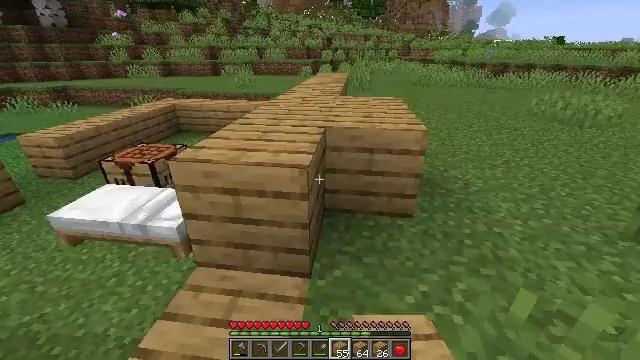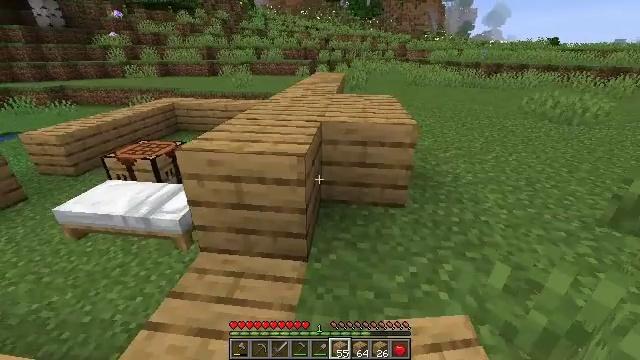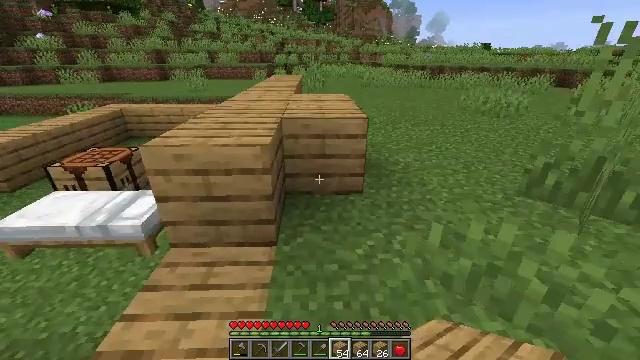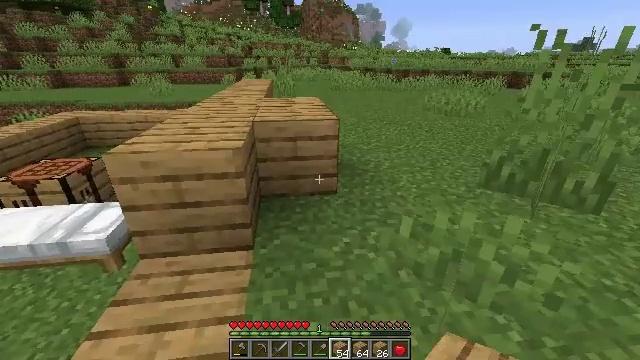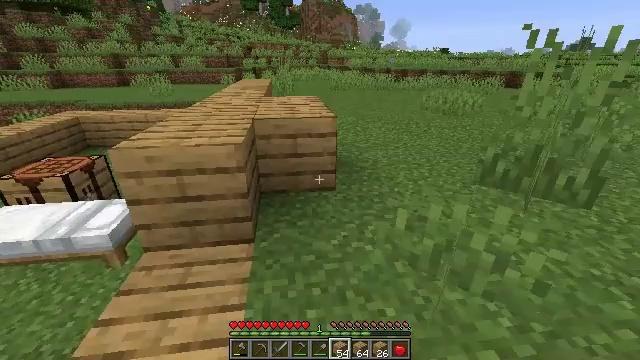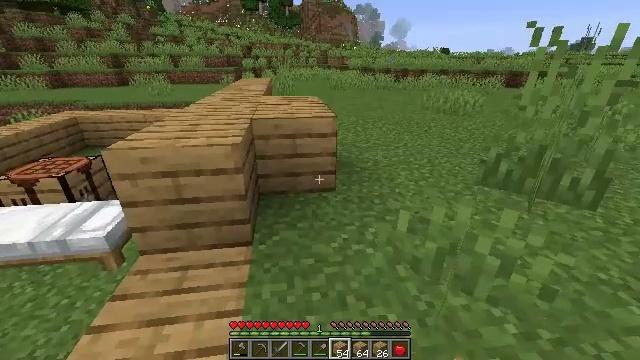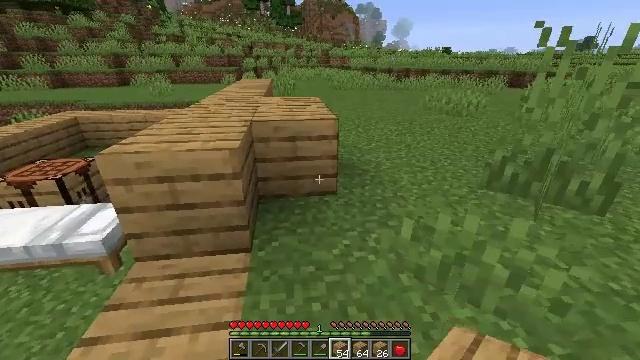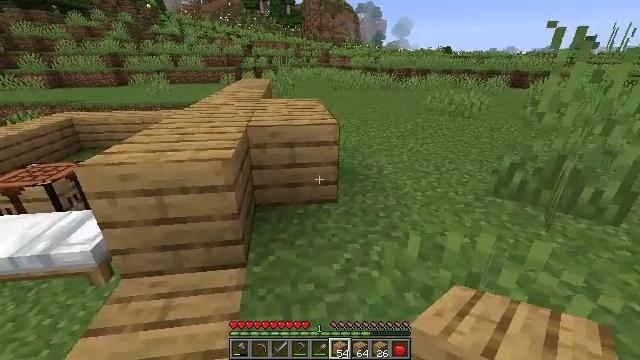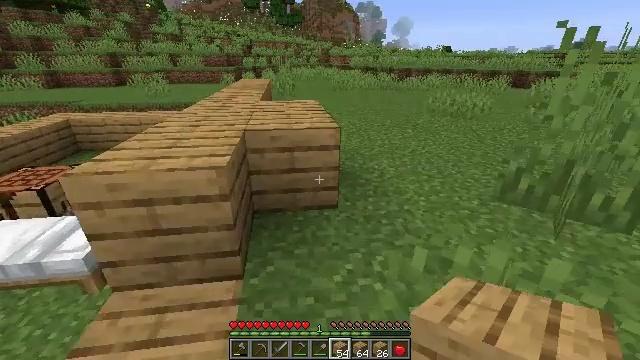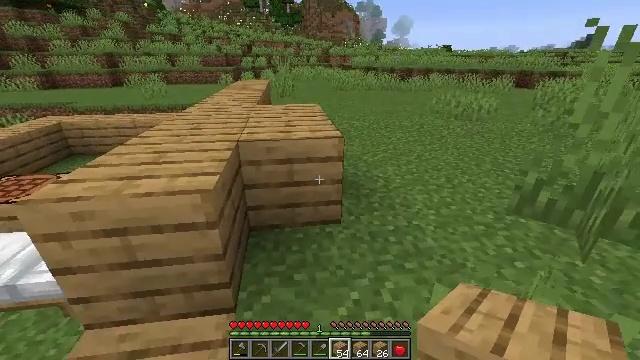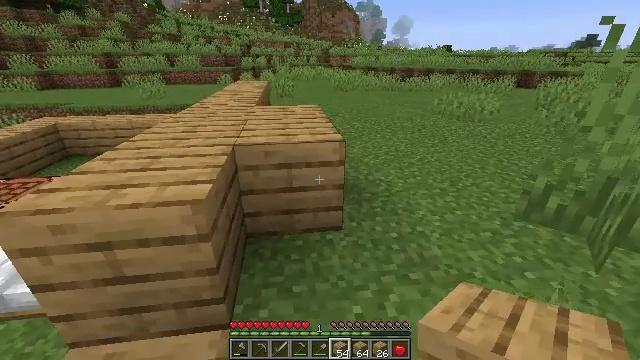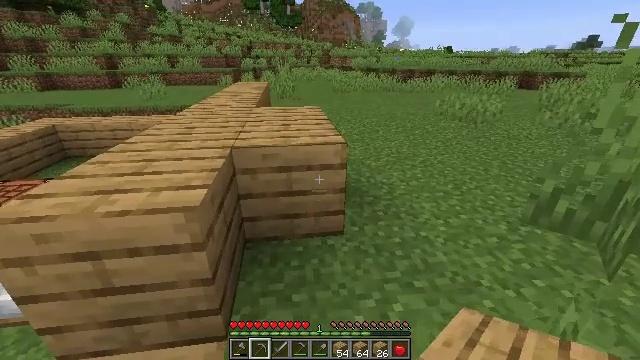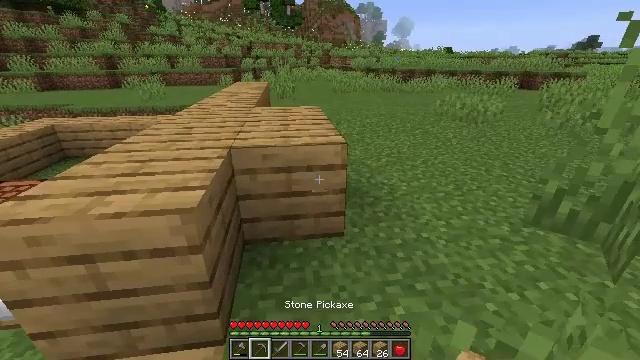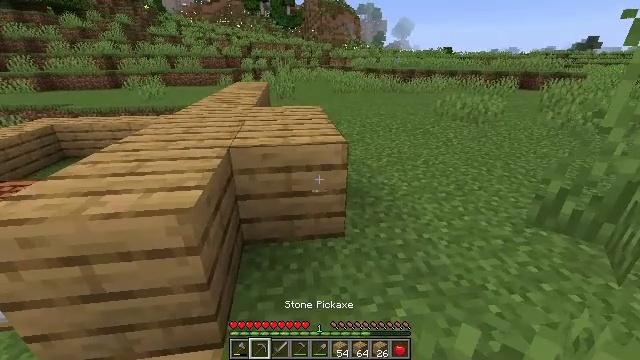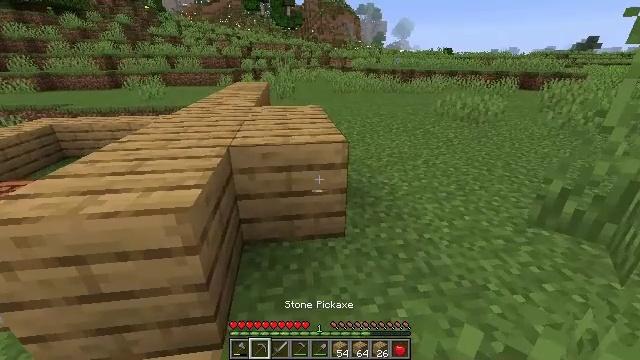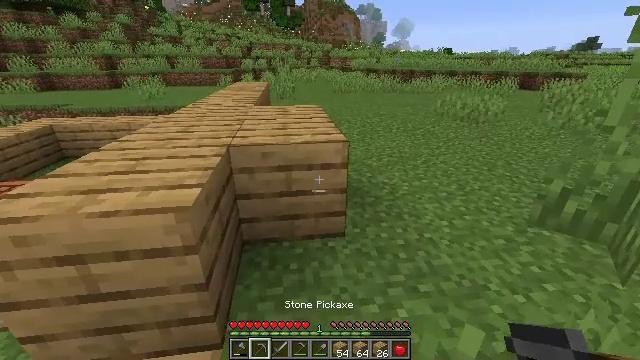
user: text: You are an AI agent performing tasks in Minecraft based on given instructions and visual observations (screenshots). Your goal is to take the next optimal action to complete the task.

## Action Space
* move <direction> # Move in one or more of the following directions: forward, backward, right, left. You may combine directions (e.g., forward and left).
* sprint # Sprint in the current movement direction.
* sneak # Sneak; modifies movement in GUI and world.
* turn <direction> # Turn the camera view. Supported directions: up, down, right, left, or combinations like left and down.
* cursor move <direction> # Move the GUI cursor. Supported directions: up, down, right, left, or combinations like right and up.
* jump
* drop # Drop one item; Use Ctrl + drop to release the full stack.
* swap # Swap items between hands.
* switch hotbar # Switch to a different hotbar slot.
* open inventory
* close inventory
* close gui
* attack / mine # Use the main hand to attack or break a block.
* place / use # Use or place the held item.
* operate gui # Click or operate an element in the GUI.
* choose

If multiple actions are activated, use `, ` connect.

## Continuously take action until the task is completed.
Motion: motion action
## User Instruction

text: Collect the oak planks from the structure.
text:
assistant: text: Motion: move back
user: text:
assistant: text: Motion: turn right
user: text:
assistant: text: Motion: turn right
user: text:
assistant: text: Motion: no_op
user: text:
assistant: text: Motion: move forward
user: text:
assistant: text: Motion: move forward
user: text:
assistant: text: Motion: move forward
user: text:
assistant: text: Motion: move forward
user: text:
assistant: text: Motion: move forward
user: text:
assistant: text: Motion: no_op
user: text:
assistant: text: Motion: switch to hotbar 2
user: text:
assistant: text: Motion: switch to hotbar 2
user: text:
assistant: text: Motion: switch to hotbar 2
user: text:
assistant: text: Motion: no_op
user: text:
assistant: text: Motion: no_op
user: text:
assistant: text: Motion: turn left, switch to hotbar 1
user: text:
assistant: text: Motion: switch to hotbar 1
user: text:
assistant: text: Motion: switch to hotbar 1
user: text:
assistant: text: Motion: switch to hotbar 1
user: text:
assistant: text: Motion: no_op
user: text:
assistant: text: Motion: no_op
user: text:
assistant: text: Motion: attack / mine
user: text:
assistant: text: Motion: attack / mine
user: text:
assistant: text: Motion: attack / mine
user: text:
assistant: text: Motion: attack / mine
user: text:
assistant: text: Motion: attack / mine
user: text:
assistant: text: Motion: attack / mine
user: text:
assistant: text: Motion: attack / mine
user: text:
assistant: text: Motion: attack / mine
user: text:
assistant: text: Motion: attack / mine